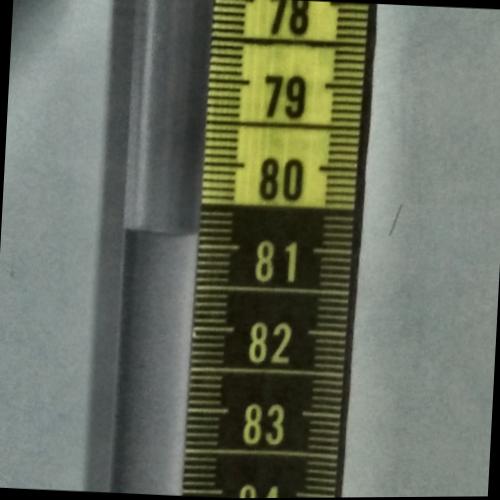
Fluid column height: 80.9 cm